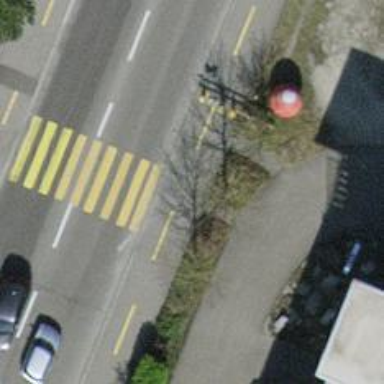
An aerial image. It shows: Asphalt path with sidewalk for both cyclists and pedestrians.